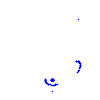
Particle: proton